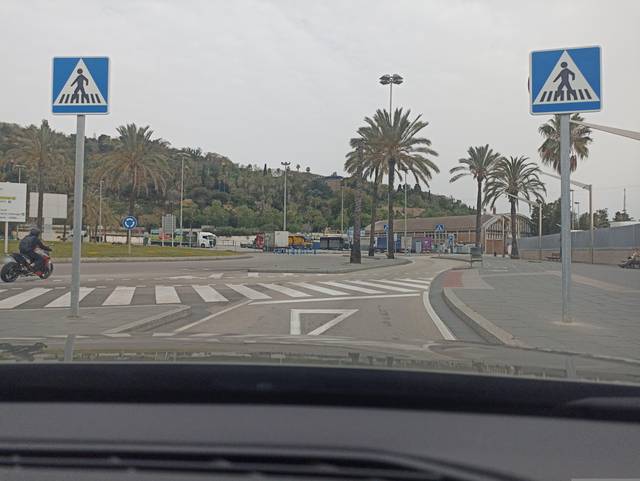
Region: Spain
Coordinates: 41.367, 2.176